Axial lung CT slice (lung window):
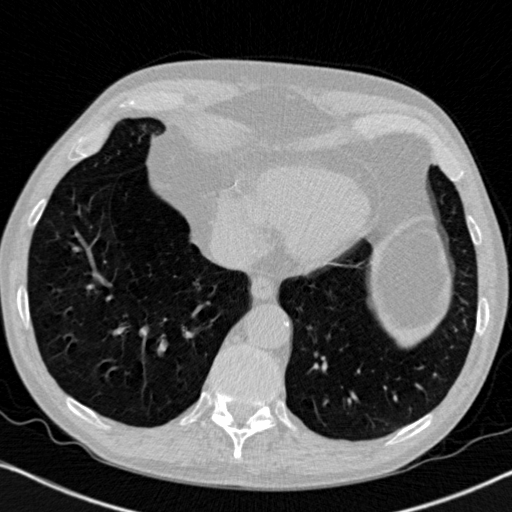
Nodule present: no